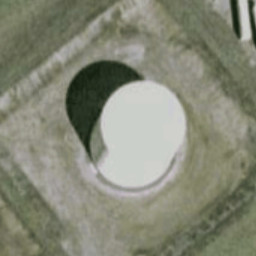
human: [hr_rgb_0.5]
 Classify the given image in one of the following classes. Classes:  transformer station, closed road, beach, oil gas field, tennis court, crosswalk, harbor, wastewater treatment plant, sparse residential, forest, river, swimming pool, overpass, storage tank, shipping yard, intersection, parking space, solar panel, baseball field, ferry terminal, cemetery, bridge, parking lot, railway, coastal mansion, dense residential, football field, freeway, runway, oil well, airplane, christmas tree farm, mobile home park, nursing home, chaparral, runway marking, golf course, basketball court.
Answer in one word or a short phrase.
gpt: storage tank